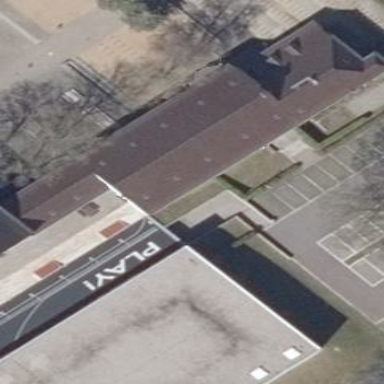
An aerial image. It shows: School building with gabled roof. The building is medium turquoise in color.